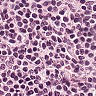
Metastatic tissue present: no